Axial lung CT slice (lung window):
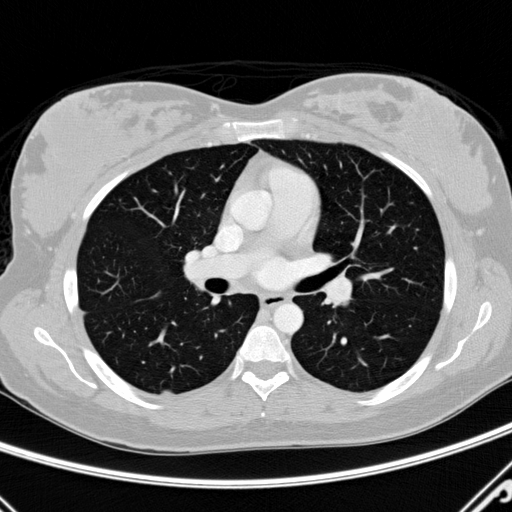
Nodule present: yes
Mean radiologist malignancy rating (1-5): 3